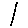
Label: line